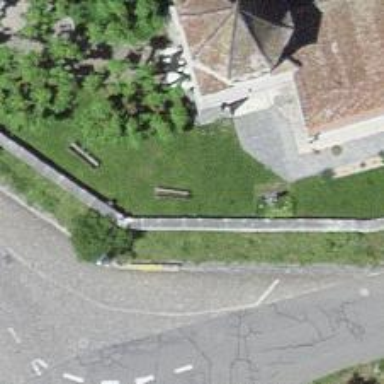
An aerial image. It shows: Brown bench in the vicinity.